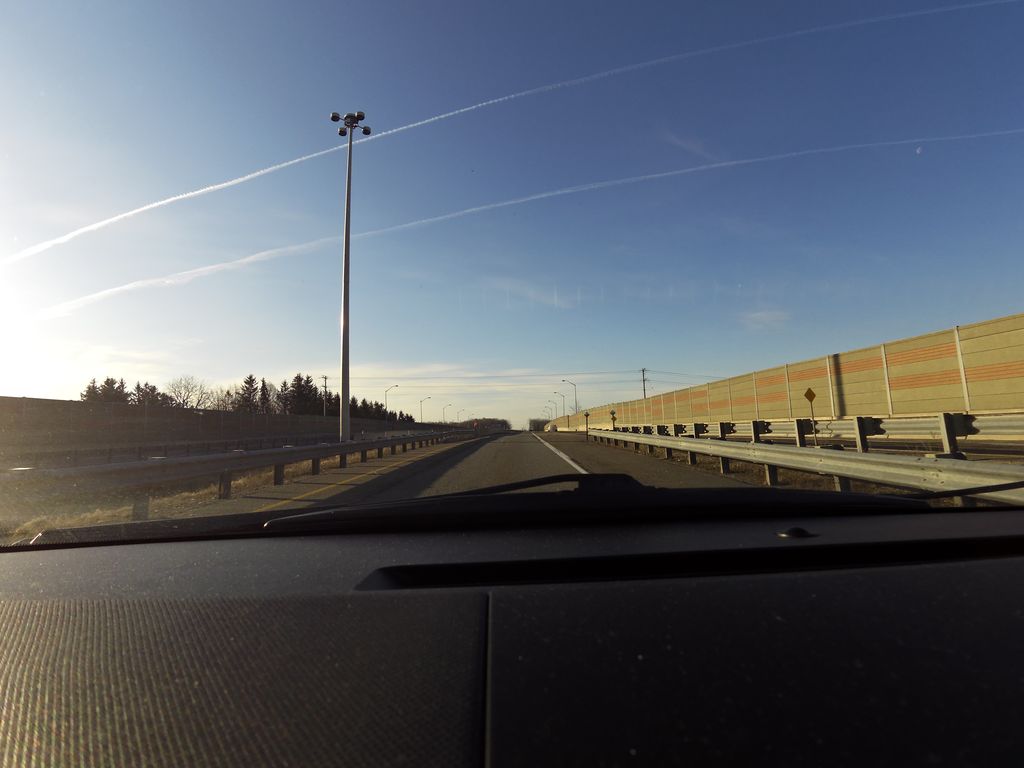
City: hamilton